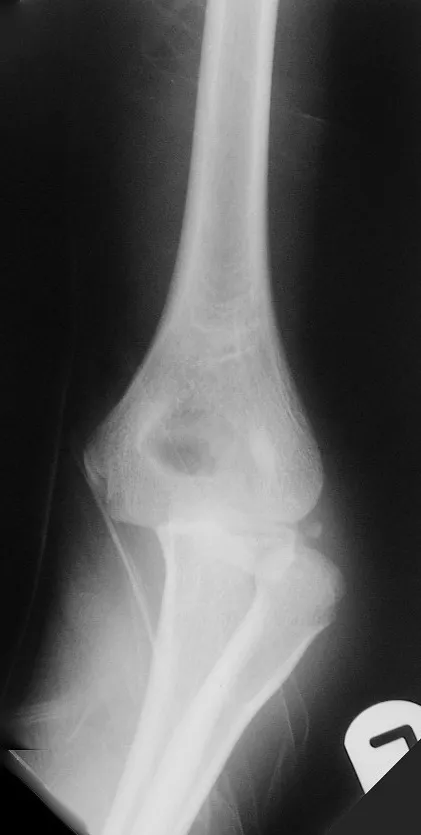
Preoperative anteroposterior radiograph of the elbow revealing fracture lateral condyle in association with posterolateral dislocation of elbow.
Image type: radiology (x_ray)